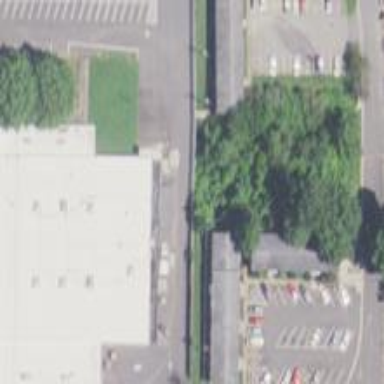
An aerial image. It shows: Retail building.